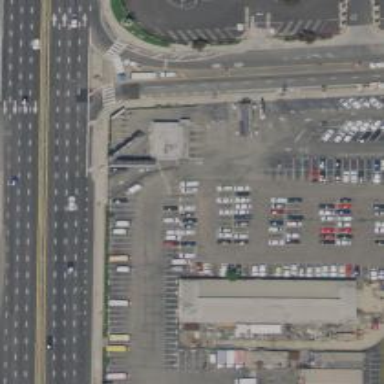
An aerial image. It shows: Car rental facility.